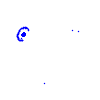
Particle: kaon